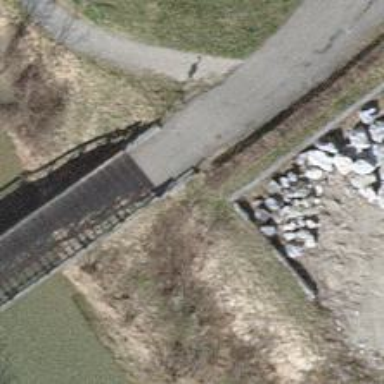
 crossing over bridge with grade1 tracktype."